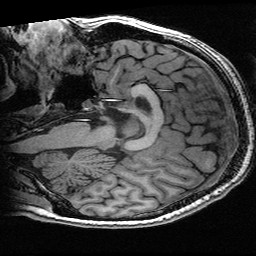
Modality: T1w
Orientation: sagittal
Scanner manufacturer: ge
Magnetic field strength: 3 T
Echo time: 0.00318 s